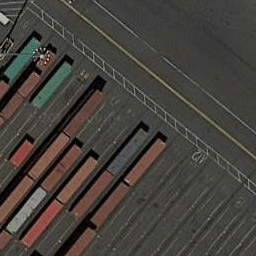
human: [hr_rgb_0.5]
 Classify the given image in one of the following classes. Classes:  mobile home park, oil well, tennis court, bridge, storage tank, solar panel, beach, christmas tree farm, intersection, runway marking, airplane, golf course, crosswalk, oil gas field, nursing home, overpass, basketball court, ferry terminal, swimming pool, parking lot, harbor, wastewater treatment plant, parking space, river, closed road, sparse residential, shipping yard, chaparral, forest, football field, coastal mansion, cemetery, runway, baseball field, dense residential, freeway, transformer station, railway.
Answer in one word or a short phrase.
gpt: shipping yard